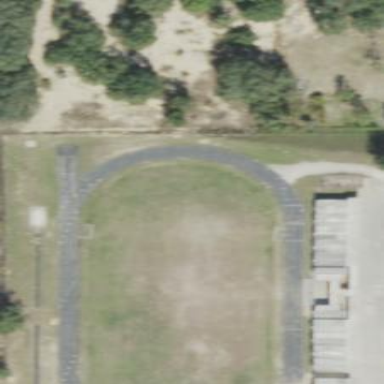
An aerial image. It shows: Paved track in leisure land area.